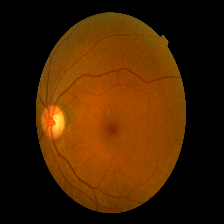
Diabetic retinopathy grade: Mild